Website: walmart
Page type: gifting
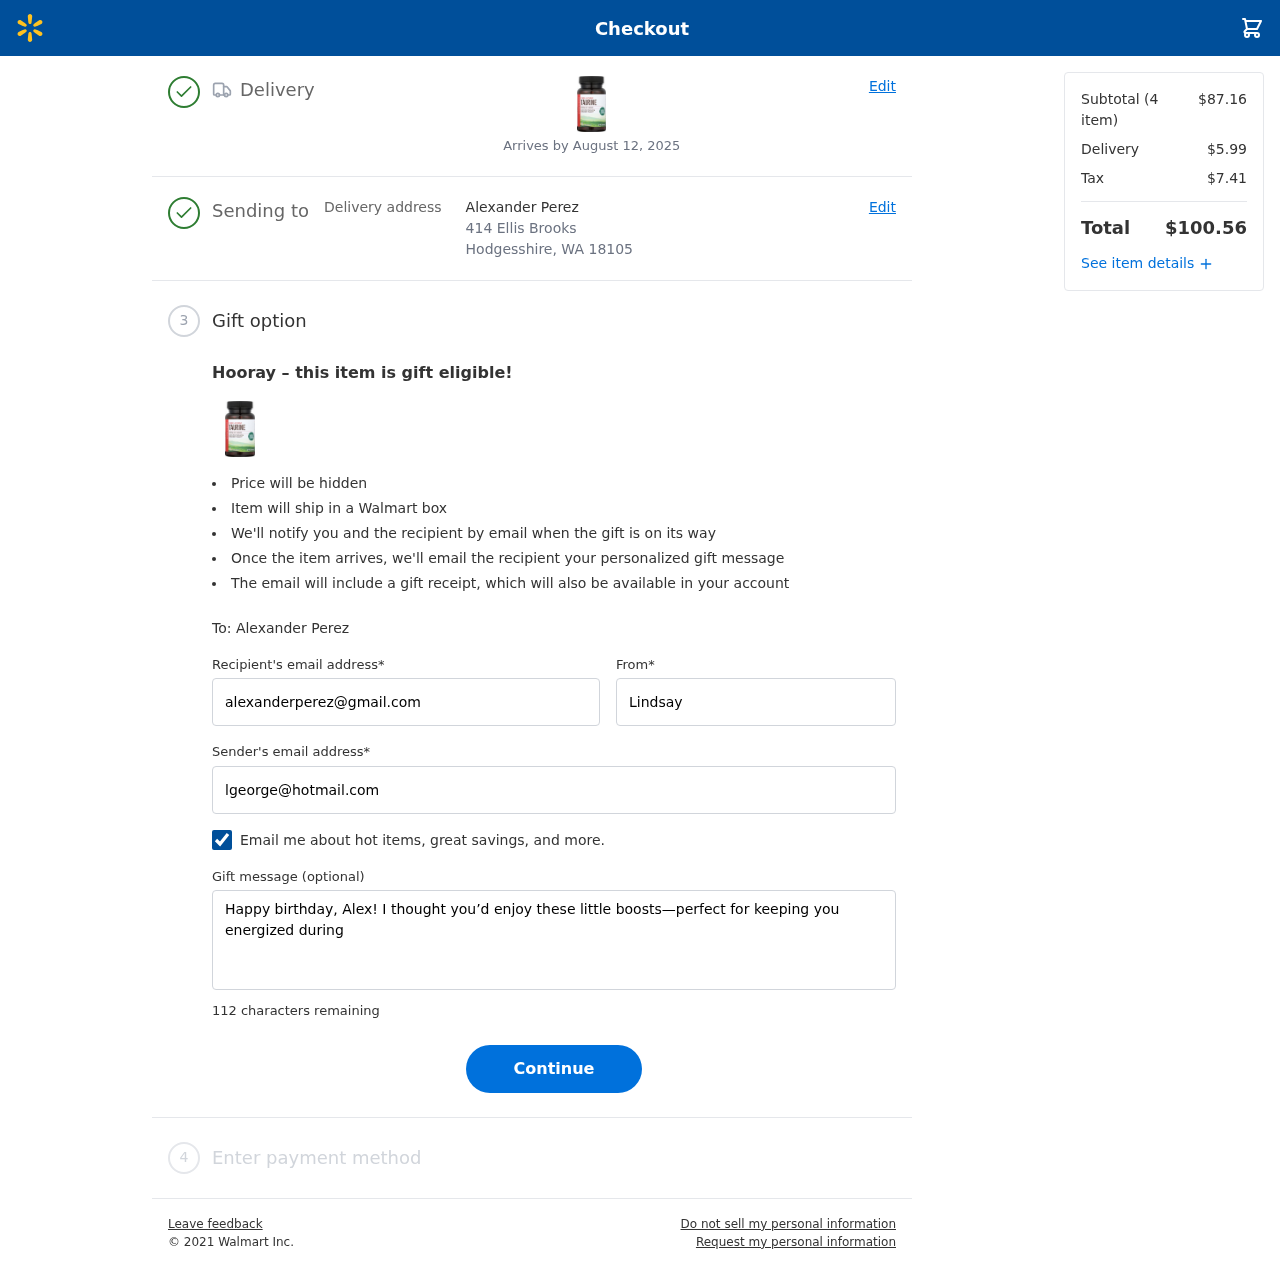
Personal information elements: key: PII_CITY_STATE_ZIP
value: Hodgesshire, WA 18105
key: PII_EMAIL
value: lgeorge@hotmail.com
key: PII_FIRSTNAME
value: Lindsay
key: PII_GIFT_EMAIL
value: alexanderperez@gmail.com
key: PII_GIFT_FULLNAME
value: Alexander Perez
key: PII_GIFT_MESSAGE
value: Happy birthday, Alex! I thought you’d enjoy these little boosts—perfect for keeping you energized during those long workdays. Here’s to another year of adventures and good vibes!
Lindsay
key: PII_STREET
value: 414 Ellis Brooks
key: PII_GIFT_FIRSTNAME
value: Alexander
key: PII_GIFT_LASTNAME
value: Perez
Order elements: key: ORDER_DELIVERY_DATE
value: Arrives by August 12, 2025
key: ORDER_NUM_ITEMS
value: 4
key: ORDER_SUBTOTAL
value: $87.16
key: ORDER_SHIPPING_COST
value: $5.99
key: ORDER_TAX
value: $7.41
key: ORDER_TOTAL
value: $100.56